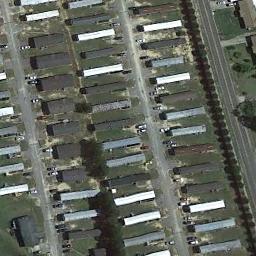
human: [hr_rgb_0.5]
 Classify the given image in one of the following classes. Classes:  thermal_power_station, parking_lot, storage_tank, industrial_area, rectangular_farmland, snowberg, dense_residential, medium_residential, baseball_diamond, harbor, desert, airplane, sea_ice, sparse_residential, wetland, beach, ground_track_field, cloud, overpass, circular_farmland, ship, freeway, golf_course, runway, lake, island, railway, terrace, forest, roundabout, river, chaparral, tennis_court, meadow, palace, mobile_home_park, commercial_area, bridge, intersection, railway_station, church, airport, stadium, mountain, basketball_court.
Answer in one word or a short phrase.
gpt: mobile_home_park